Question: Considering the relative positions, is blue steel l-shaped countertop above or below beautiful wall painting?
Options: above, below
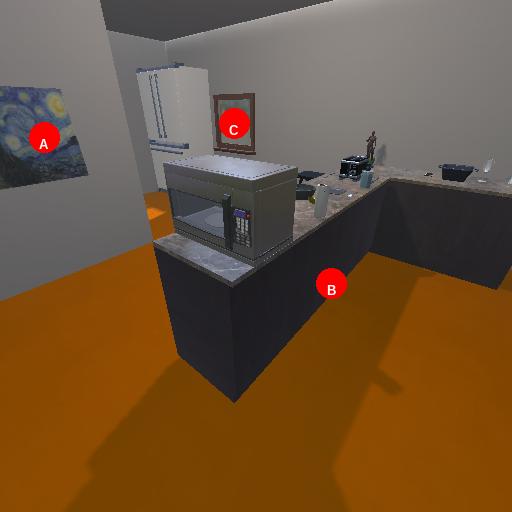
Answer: above